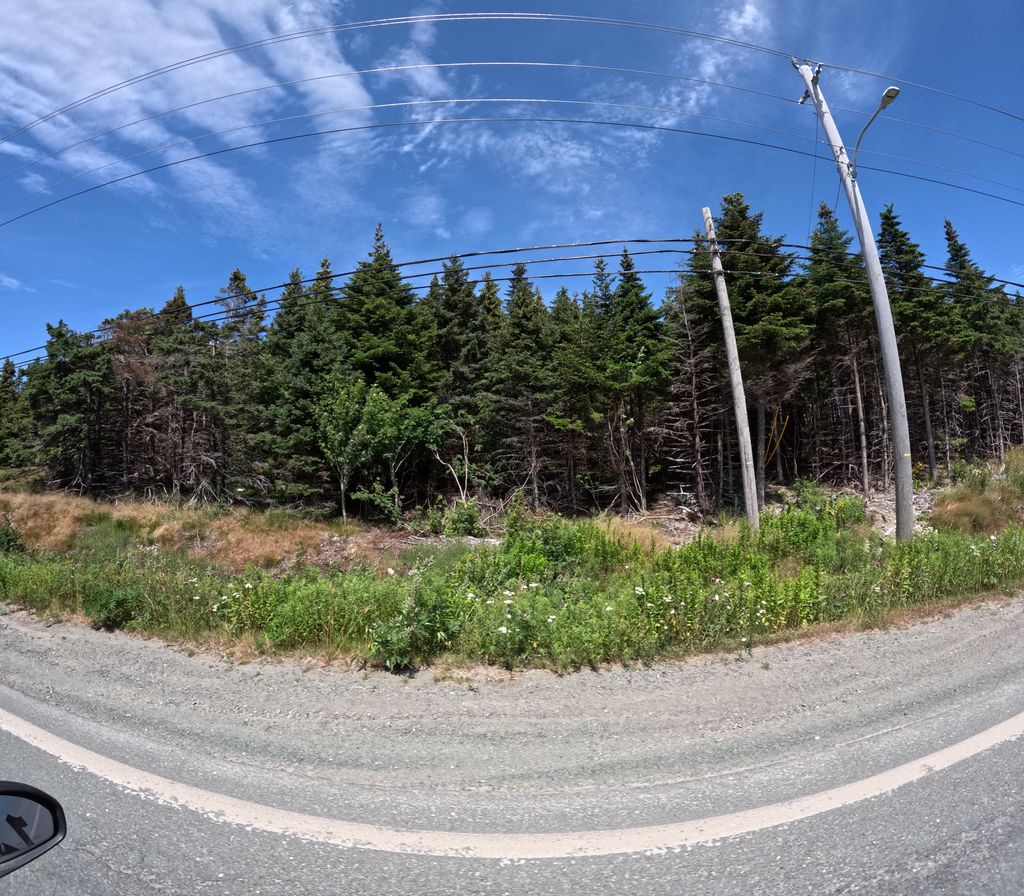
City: st_johns